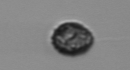
Label: Pseudochattonella_farcimen